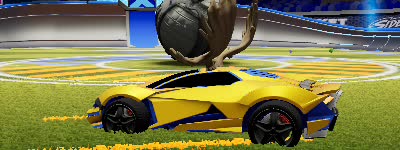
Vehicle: werewolf